Question: Looks like that one way to avoid nested weights on Android's LinearLayout is to set a weight parameter to the nested LinearLayout. For instance, this layout:
'''
<LinearLayout xmlns:android="http://schemas.android.com/apk/res/android"
xmlns:tools="http://schemas.android.com/tools"
android:layout_width="match_parent"
android:layout_height="match_parent"
android:orientation="vertical"
android:paddingBottom="@dimen/activity_vertical_margin"
android:paddingLeft="@dimen/activity_horizontal_margin"
android:paddingRight="@dimen/activity_horizontal_margin"
android:paddingTop="@dimen/activity_vertical_margin"
tools:context=".MainActivity" >
<View
android:layout_width="match_parent"
android:layout_height="0dp"
android:layout_weight="1.0"
android:background="#FF0000" />
<LinearLayout
android:layout_width="match_parent"
android:layout_height="0dp"
android:layout_weight="2.0" >
<View
android:layout_width="0dp"
android:layout_height="match_parent"
android:layout_weight="10.0"
android:background="#00FF00" />
<LinearLayout
android:layout_width="0dp"
android:layout_height="match_parent"
android:layout_weight="20.0"
android:orientation="vertical" >
<View
android:layout_width="match_parent"
android:layout_height="0dp"
android:layout_weight="100.0"
android:background="#0000FF" />
<LinearLayout
android:layout_width="match_parent"
android:layout_height="0dp"
android:layout_weight="200.0" >
<View
android:layout_width="0dp"
android:layout_height="match_parent"
android:layout_weight="1000.0"
android:background="#FF0000" />
<LinearLayout
android:layout_width="0dp"
android:layout_height="match_parent"
android:layout_weight="2000.0"
android:orientation="vertical" >
<View
android:layout_width="match_parent"
android:layout_height="0dp"
android:layout_weight="10000.0"
android:background="#00FF00" />
<View
android:layout_width="match_parent"
android:layout_height="0dp"
android:layout_weight="20000.0"
android:background="#0000FF" />
</LinearLayout>
</LinearLayout>
</LinearLayout>
</LinearLayout>
'''
Produces this:

Although it is heavily nested and the nested weights are much bigger than the parent weights.
Does the LinearLayout weight parameter really stops the weight propagation? This is true for all API levels?
EDIT
To be more clear: I want to use nested weights without performance loss and without using other layouts like RelativeLayout, I think that this is a solution, but I'm not so sure.
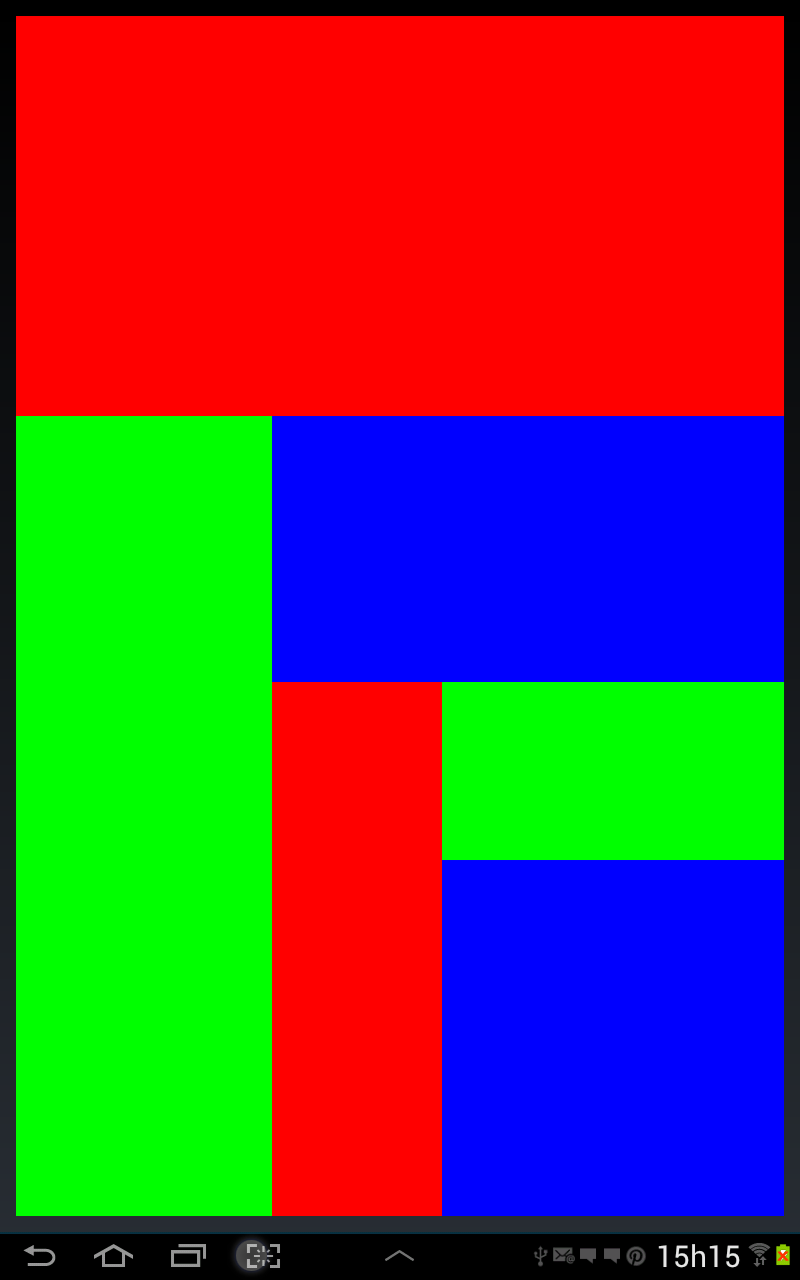
Answer: Linear layout weight applies only to that particular layout's children. There's no weight value "propagation" - it's the actual size of children that matters.
Each weighted linear layout first measures the children as usual and then does addional measure/layout pass, assigning any space in the linear layout to the children in of their weights. If all weights are zero (as is the case in non-weigted layout), this step is not necessary.
Why nested weights are bad for perfomance is that each nesting level doubles the number of measure/layout passes. For example, in your example with 4 weighted linear layouts, there will be 2^4 = 16 measure/layout passes.